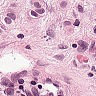
Metastatic tissue present: yes